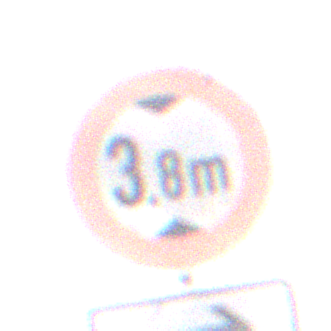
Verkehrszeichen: TatsaechlicheHoehe
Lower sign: RichtungsangabeDurchPfeile5
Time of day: MorningAfternoon
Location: Outdoor (RoadRail)
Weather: PartlyCloudy
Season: NotSpecified
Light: Natural